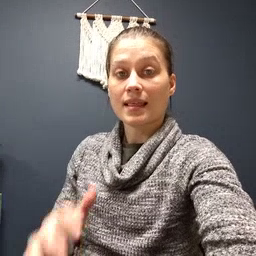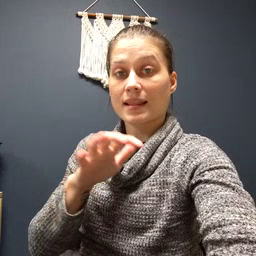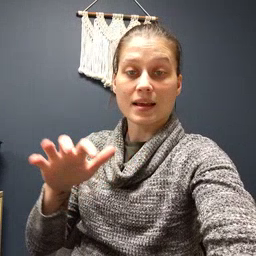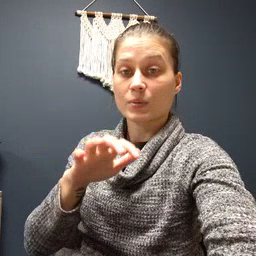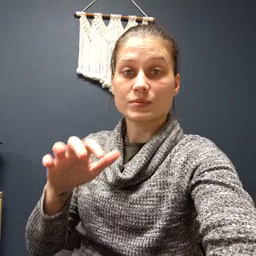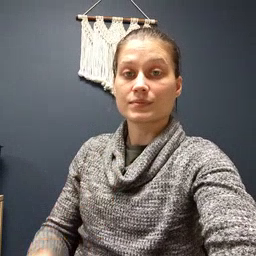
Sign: cloud